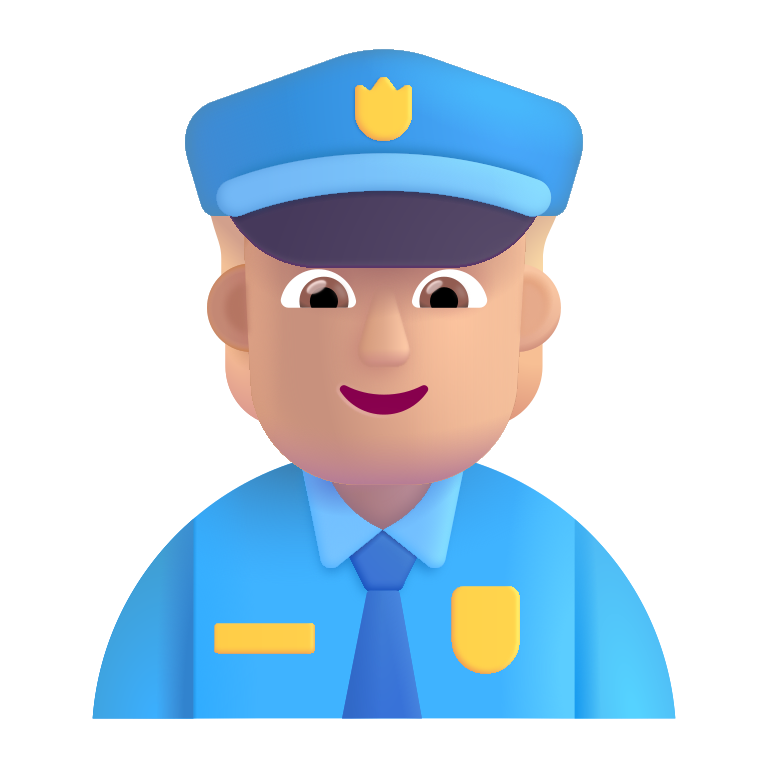
police officer color  light